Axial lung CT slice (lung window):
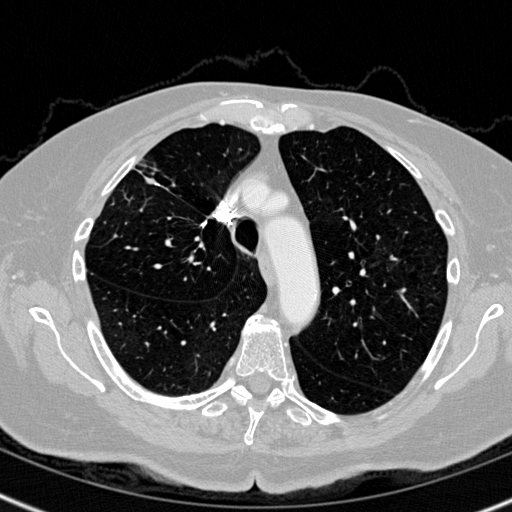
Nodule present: no